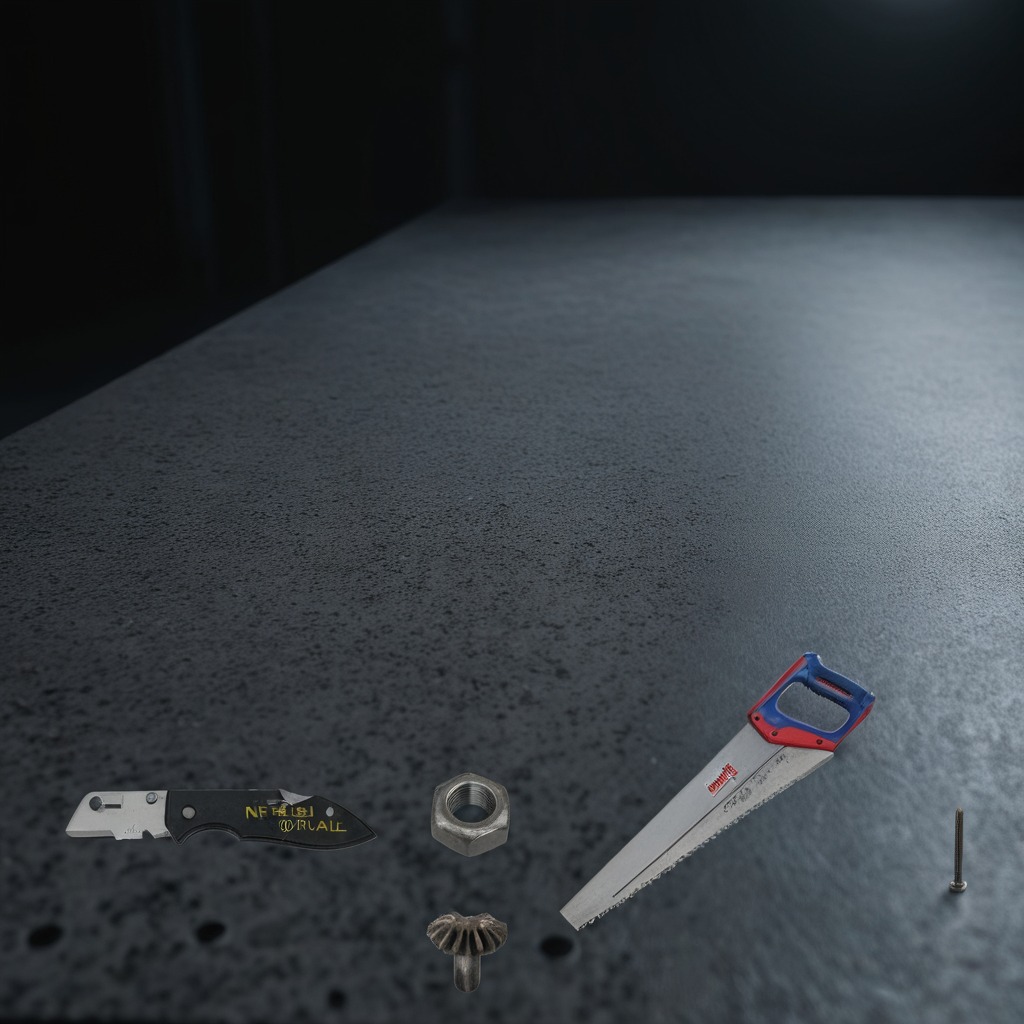
A steel gear with teeth, a utility knife, an iron nail, a handheld metal saw, and a metal nut are lying on a clean granite table inside a workshop at night dim ambient light soft shadows worn but